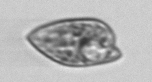
Label: Prorocentrum_dentatum